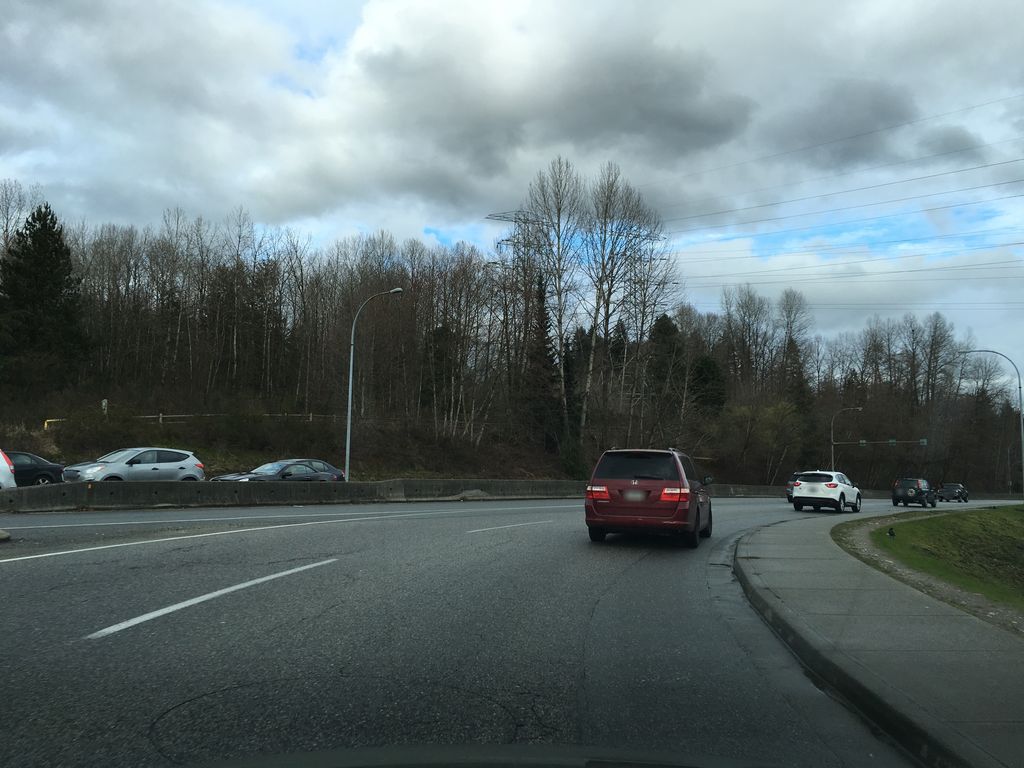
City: vancouver